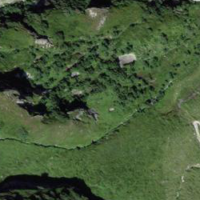
EUNIS habitat code: 26
Species observed at this site:
Campanula barbata